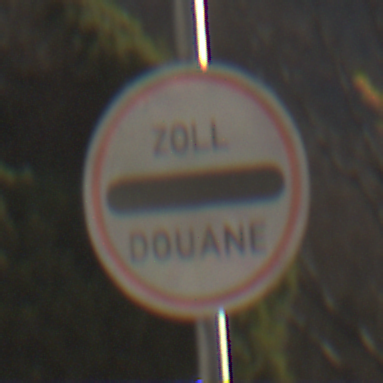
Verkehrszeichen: Zollstelle
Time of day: SunriseSunset
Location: Outdoor (Nature)
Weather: Clear
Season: NotSpecified
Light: Natural